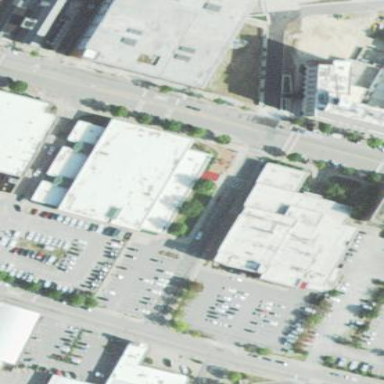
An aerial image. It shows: Red police building with flat roof.